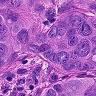
Metastatic tissue present: yes